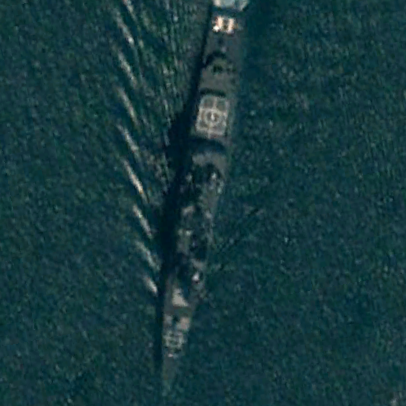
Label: cruiser